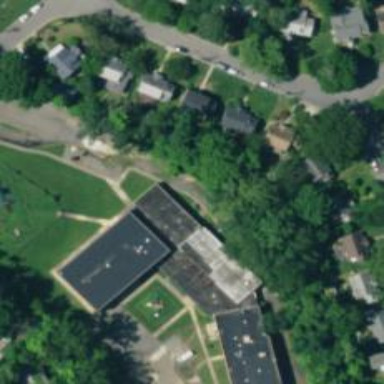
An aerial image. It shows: School.